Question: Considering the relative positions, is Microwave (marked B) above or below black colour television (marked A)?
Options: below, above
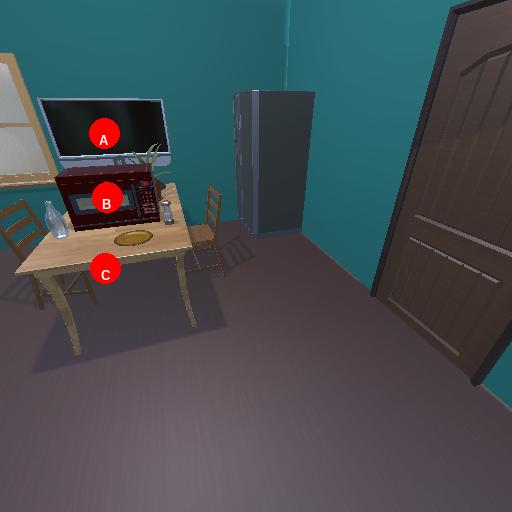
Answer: below